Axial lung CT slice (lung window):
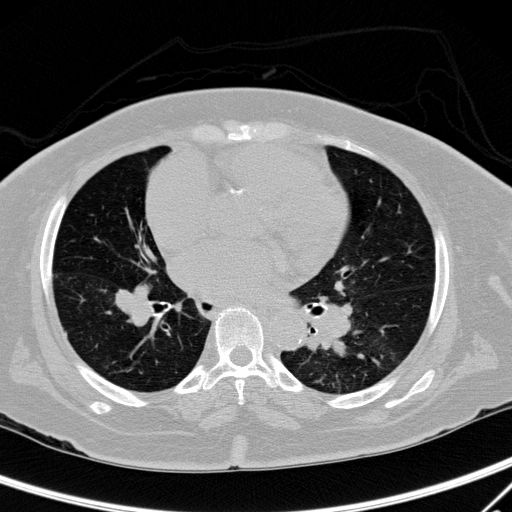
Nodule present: yes
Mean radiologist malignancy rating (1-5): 5